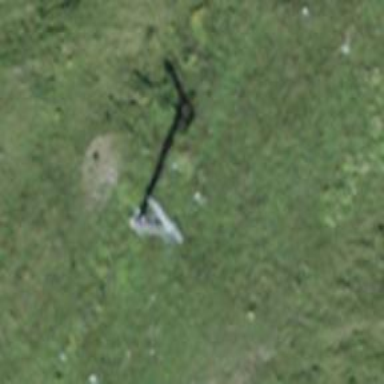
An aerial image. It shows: Pylon used for aerialway.